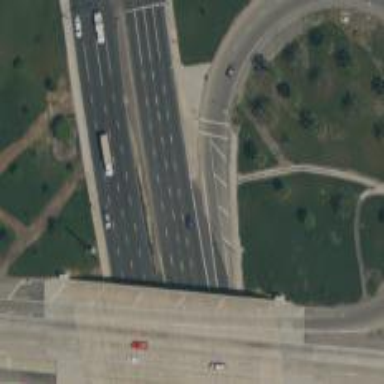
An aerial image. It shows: Primary highway.